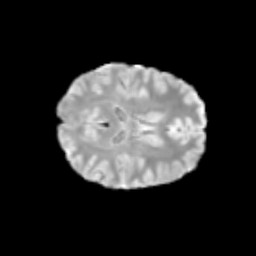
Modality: T2w
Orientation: axial
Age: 12
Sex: female
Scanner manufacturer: siemens
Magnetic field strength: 3 T
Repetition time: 3.8 s
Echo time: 0.07 s